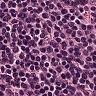
Metastatic tissue present: no